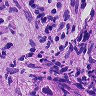
Metastatic tissue present: yes